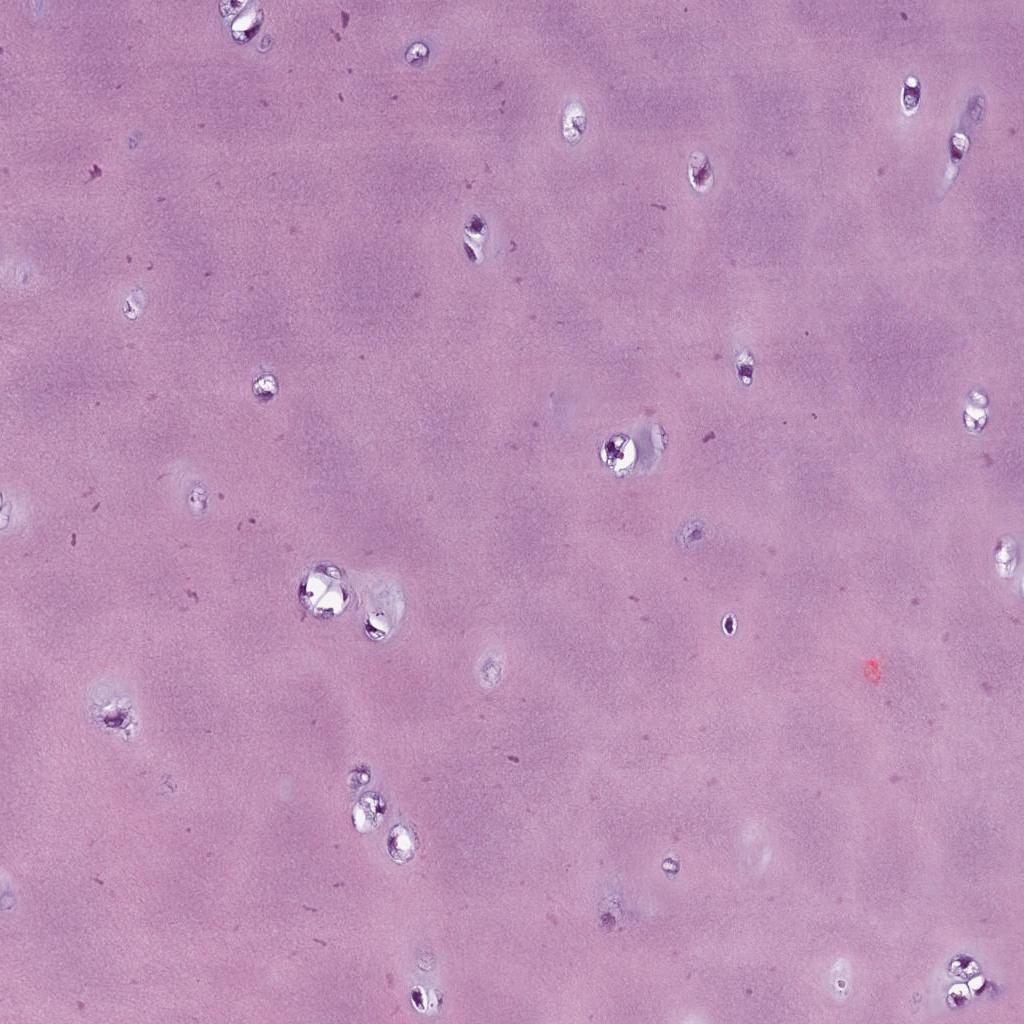
Label: Non-Tumor